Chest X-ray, PA view. Patient: 58 years old, sex F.
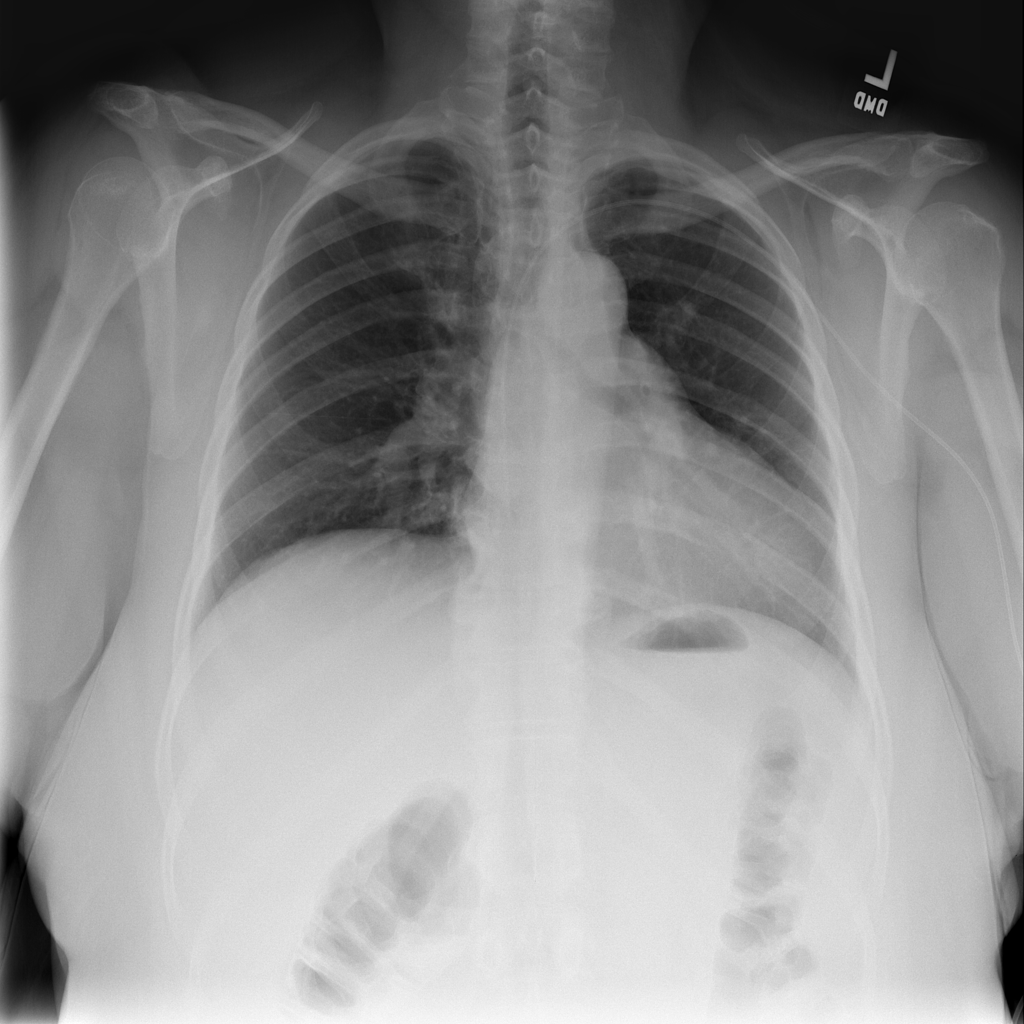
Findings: Cardiomegaly